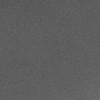
Atmospheric dust classification: dusty